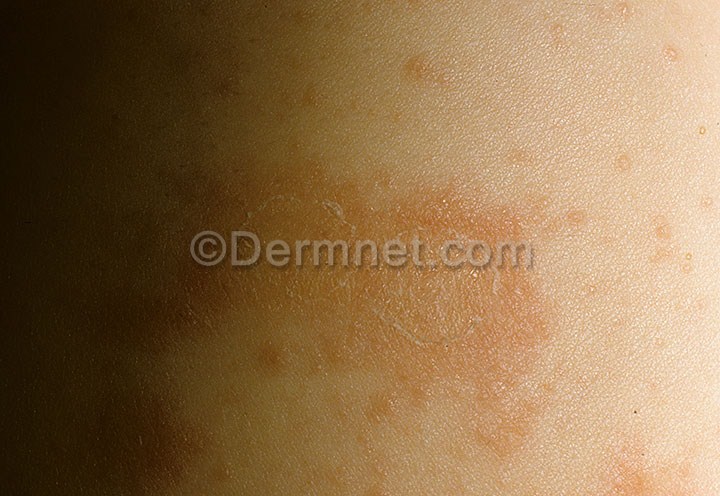
Disease: Psoriasis pictures Lichen Planus and related diseases